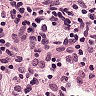
Metastatic tissue present: no